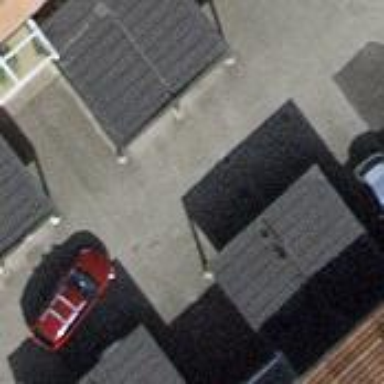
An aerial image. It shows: View of roof of building.